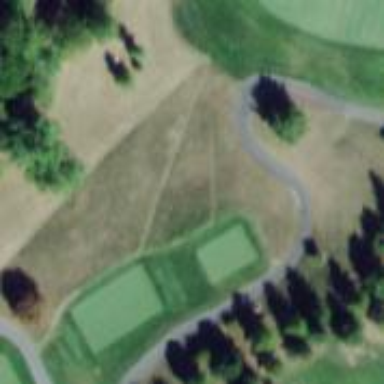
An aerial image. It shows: Golf rough area.